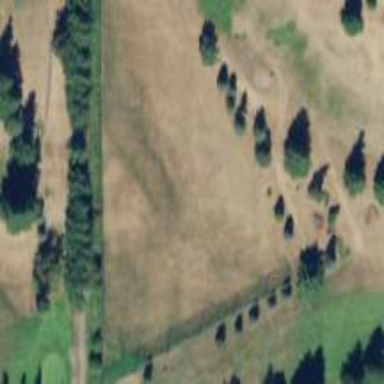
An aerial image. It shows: Grassy area used as driving range for golf.